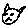
Label: cat